This time-frequency spectrogram was computed from a rotor test-rig vibration snapshot; brighter regions carry more energy. Classify the rotor condition as one of: normal, misalignment, unbalance, looseness.
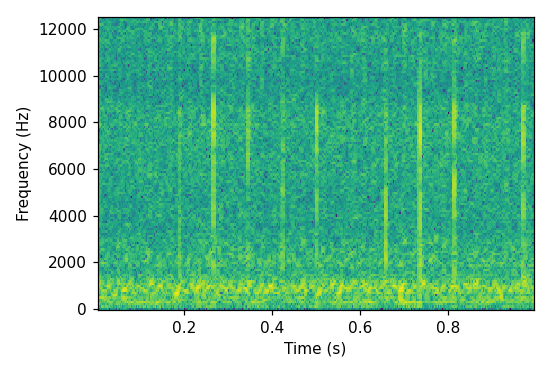
Answer: misalignment